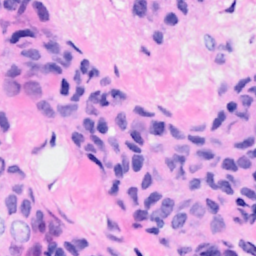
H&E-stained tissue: Breast